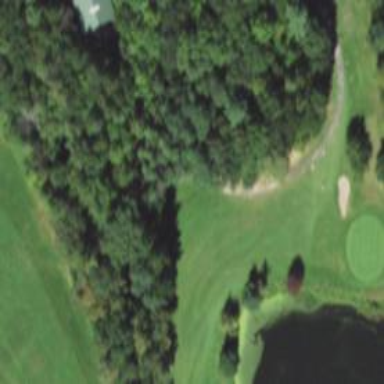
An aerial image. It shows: Service road used as golf cart path.